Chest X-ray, PA view. Patient: 59 years old, sex M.
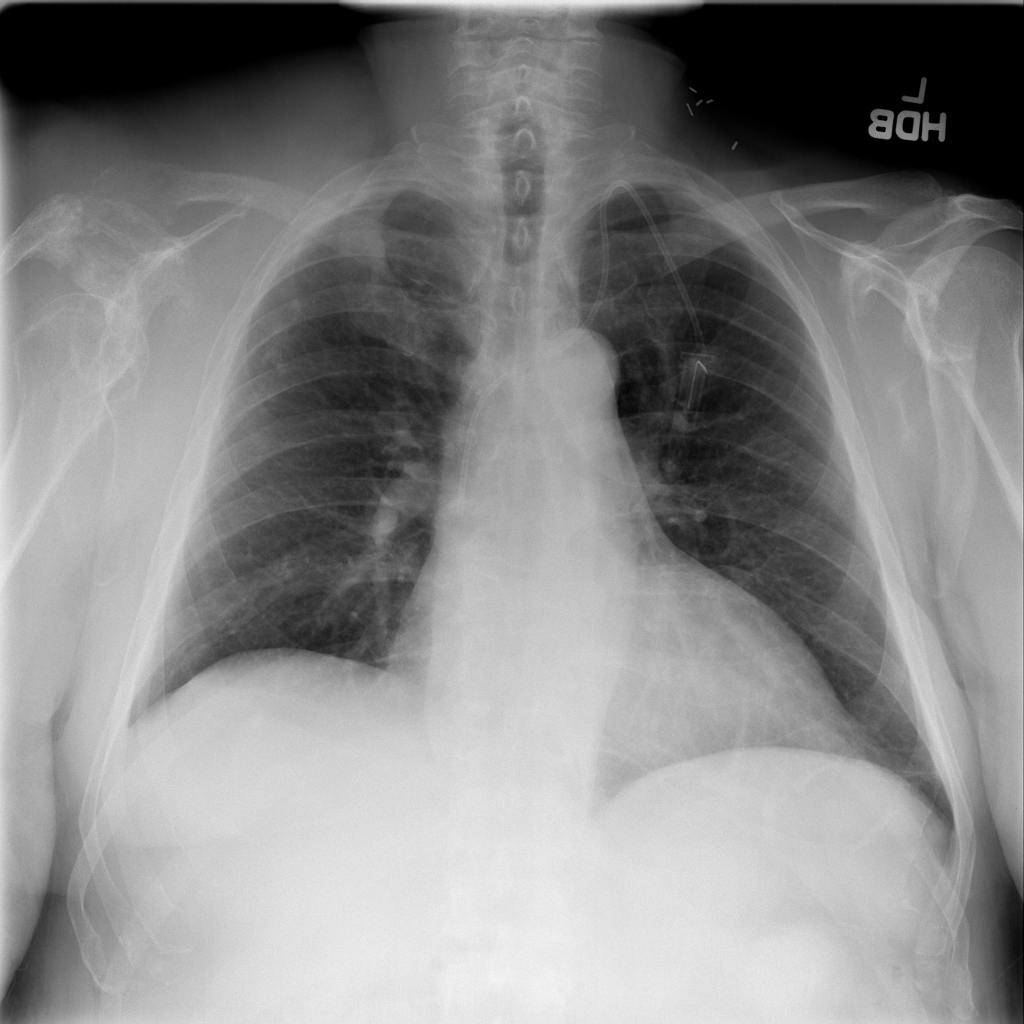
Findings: No Finding